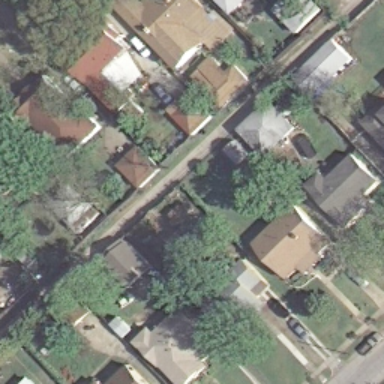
It is a medium residential area with a narrow road goes through this area .